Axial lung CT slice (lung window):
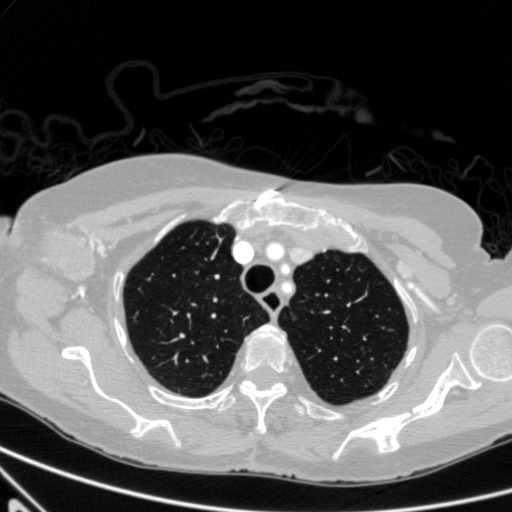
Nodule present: no